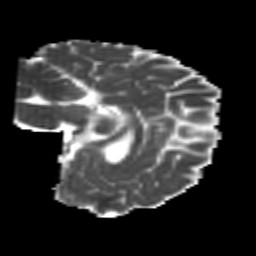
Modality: MD
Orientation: sagittal
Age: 26
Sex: female
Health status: healthy
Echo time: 0.074 s